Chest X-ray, AP view. Patient: 52 years old, sex M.
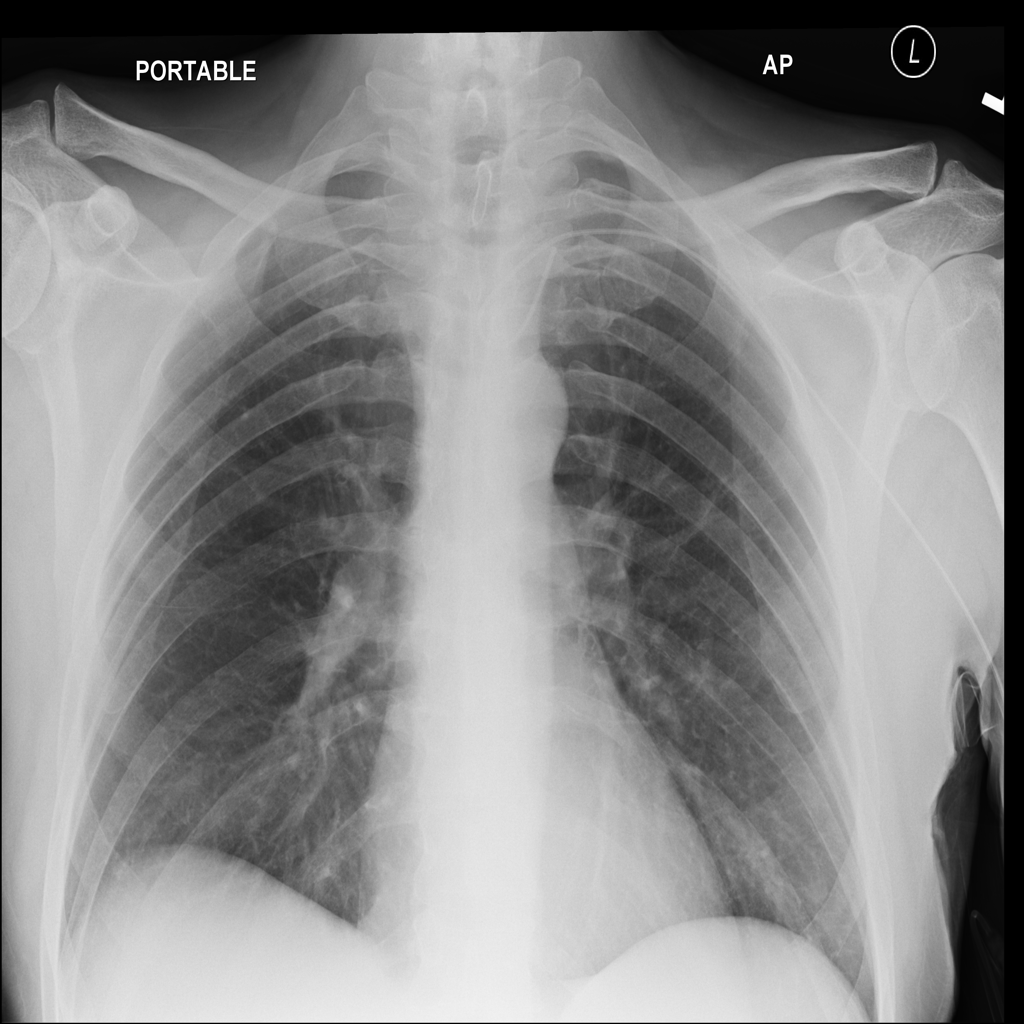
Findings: No Finding